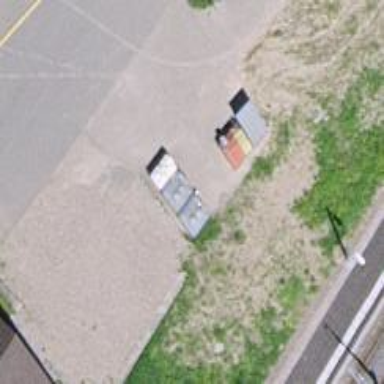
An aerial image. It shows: Recycling container in the area designated for recycling.